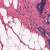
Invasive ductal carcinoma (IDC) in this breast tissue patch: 0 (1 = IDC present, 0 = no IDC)